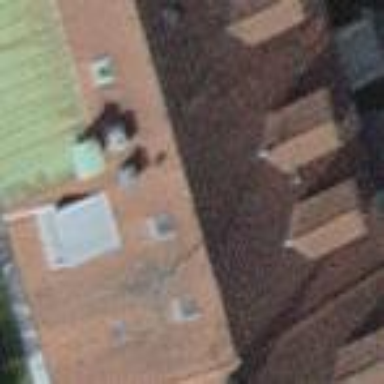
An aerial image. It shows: Terrace building.